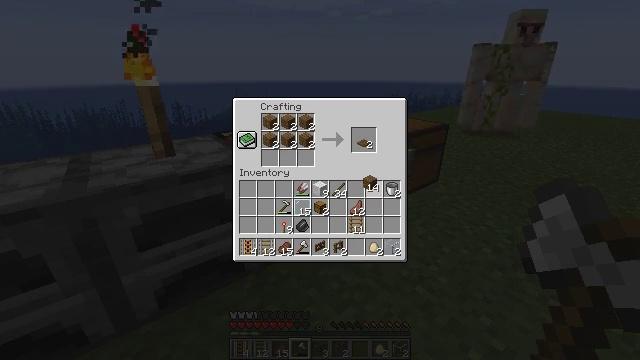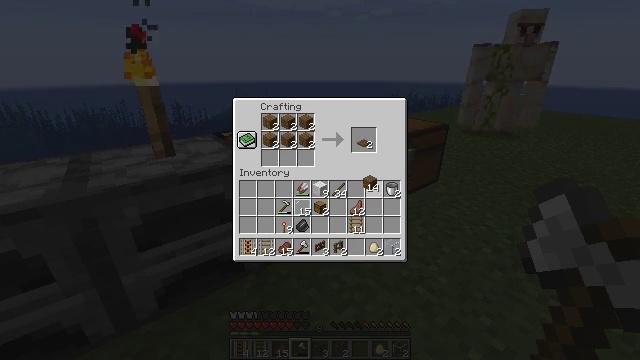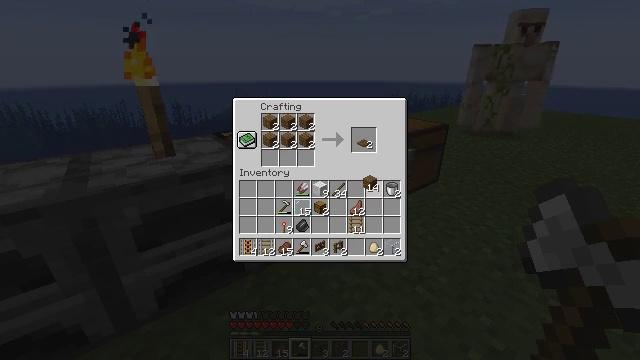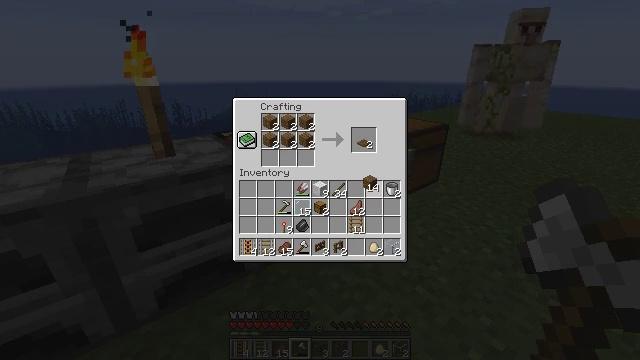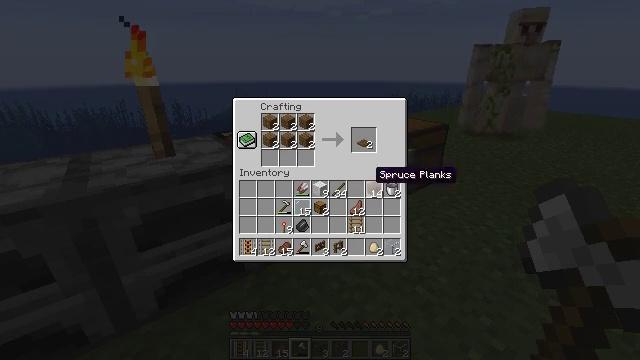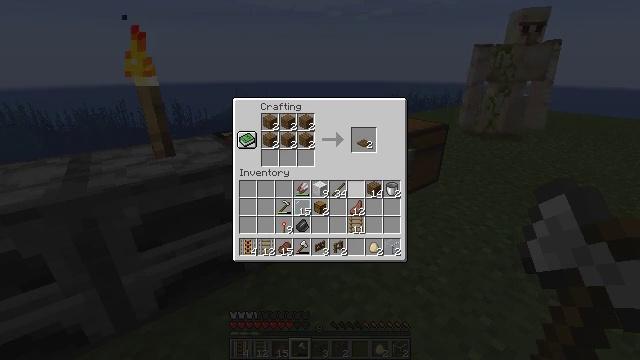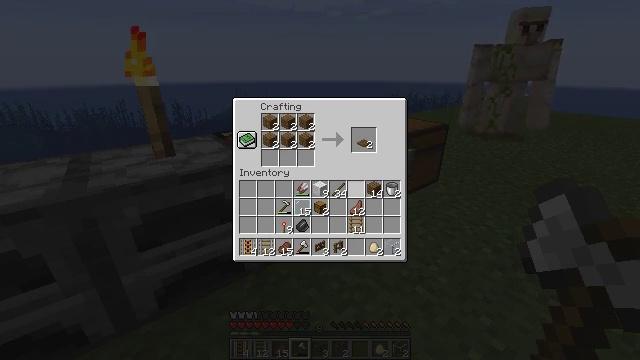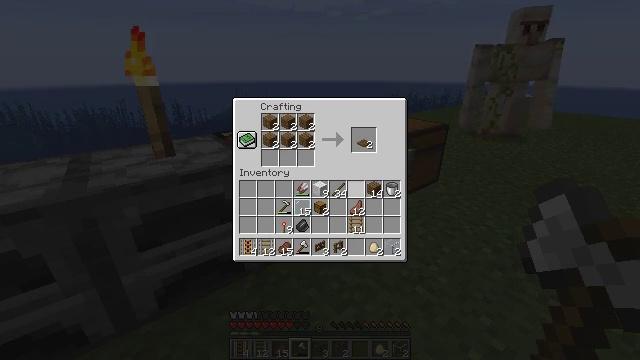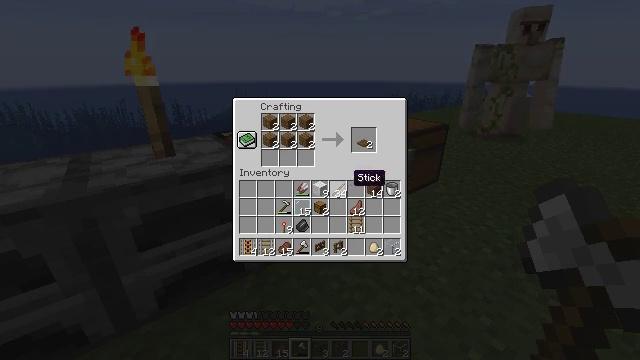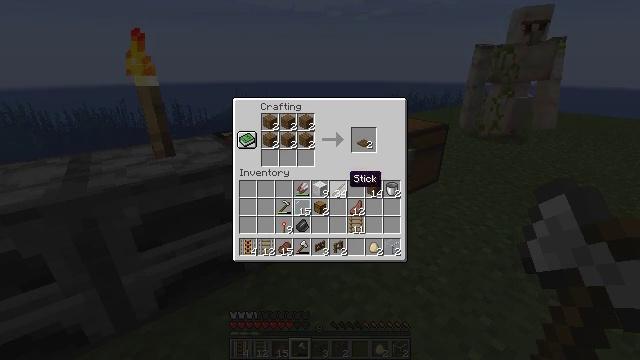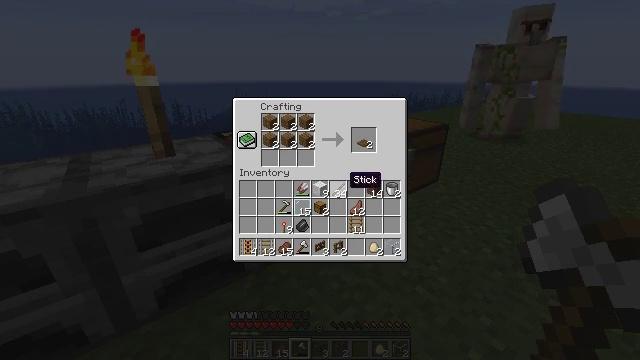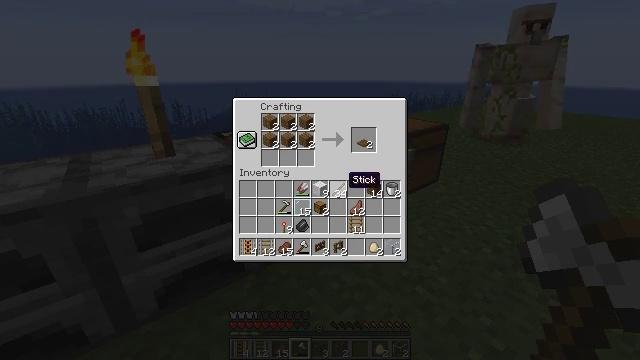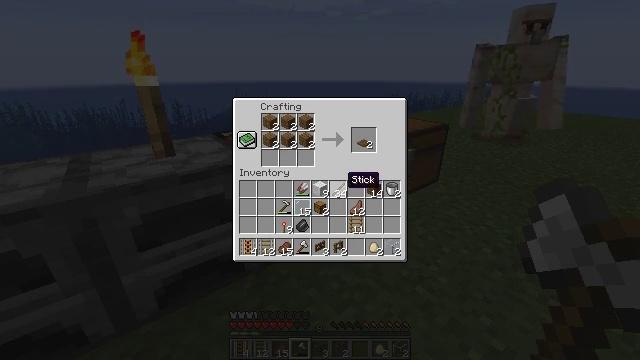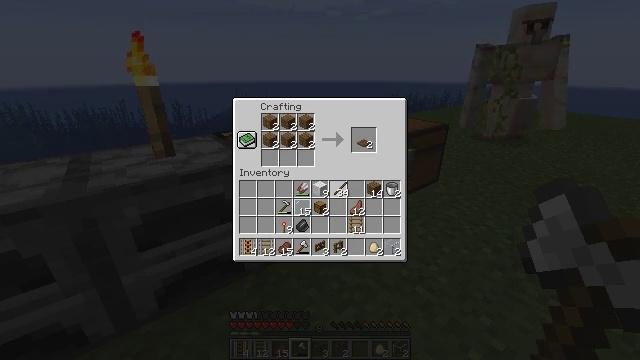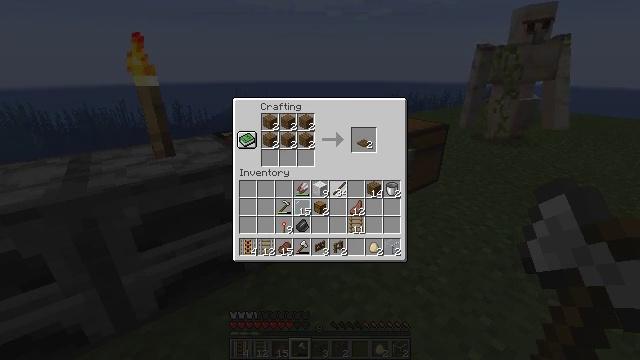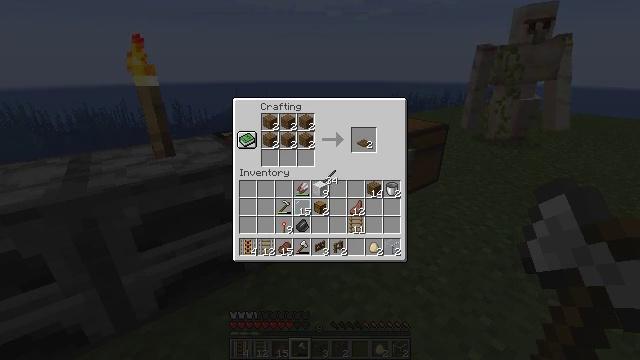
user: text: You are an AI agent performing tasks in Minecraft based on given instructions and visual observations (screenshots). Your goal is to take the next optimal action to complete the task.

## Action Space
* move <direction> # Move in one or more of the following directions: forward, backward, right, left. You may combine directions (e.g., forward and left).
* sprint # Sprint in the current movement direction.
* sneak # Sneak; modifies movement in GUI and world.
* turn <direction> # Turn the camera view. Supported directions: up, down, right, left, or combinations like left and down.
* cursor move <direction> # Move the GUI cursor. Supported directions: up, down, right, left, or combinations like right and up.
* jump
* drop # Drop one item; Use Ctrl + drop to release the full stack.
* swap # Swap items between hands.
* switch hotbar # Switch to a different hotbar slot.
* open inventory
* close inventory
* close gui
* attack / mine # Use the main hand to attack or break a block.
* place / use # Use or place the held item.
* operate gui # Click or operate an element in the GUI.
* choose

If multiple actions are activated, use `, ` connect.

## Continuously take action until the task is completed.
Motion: motion action
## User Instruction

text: Use the crafting grid to make a spruce sign.
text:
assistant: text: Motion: operate gui
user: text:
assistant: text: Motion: operate gui
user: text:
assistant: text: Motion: operate gui
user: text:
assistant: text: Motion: no_op
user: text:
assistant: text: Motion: no_op
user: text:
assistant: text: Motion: cursor move left
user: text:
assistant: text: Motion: no_op
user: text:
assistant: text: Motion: no_op
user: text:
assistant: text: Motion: no_op
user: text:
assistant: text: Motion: no_op
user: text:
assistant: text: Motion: no_op
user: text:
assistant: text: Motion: no_op
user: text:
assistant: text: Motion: operate gui
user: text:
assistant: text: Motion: operate gui
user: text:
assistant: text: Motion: cursor move left and up
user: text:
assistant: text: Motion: cursor move left and up
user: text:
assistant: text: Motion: cursor move left
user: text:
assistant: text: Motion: no_op
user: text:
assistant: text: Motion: no_op
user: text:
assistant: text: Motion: no_op
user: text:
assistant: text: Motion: no_op
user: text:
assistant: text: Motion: no_op
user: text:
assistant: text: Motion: no_op
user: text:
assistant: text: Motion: no_op
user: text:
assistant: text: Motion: operate gui
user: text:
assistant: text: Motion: operate gui
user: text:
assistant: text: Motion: operate gui
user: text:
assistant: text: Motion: no_op
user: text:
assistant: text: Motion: no_op
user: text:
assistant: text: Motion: cursor move right